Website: lowes
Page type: order-returns
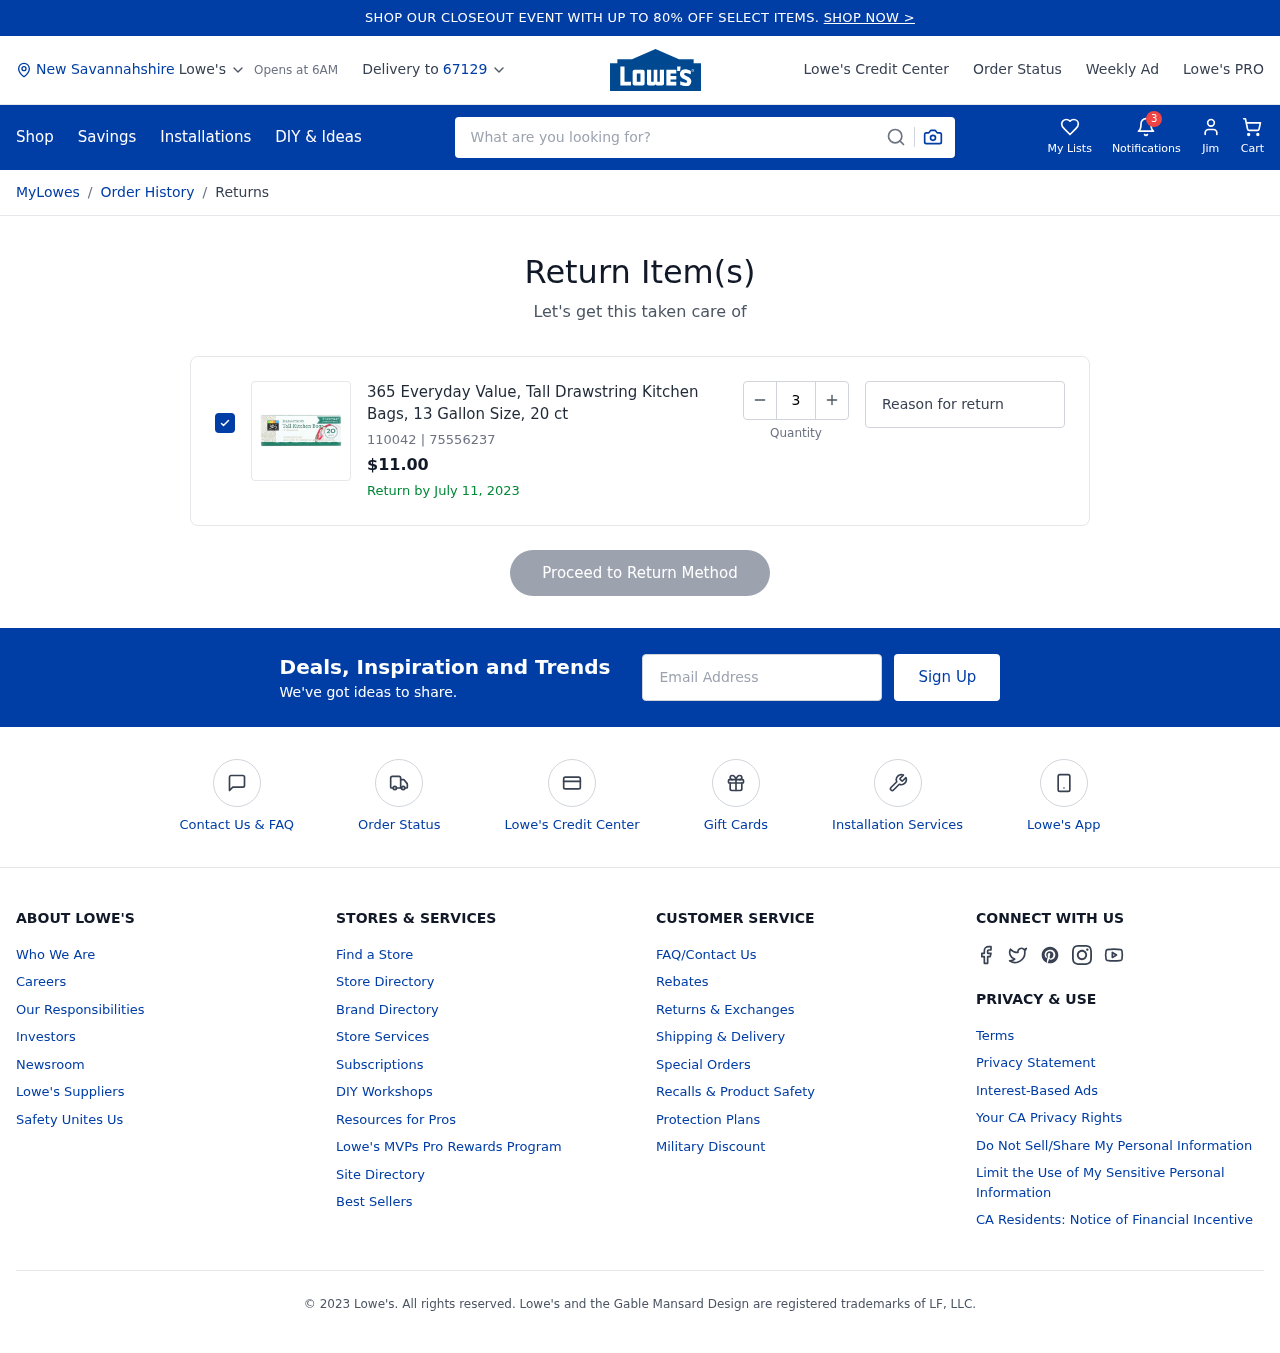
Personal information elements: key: PII_CITY
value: New Savannahshire
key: PII_FIRSTNAME
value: Jim
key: PII_POSTCODE
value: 67129
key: PII_EMAIL
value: jim.harrington@hotmail.com
Product elements: key: PRODUCT1_NAME
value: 365 Everyday Value, Tall Drawstring Kitchen Bags, 13 Gallon Size, 20 ct
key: PRODUCT1_PRICE
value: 11
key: PRODUCT1_ITEM_NUMBER
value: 110042
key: PRODUCT1_MODEL_NUMBER
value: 75556237
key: PRODUCT1_QUANTITY
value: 3
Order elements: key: ORDER_RETURN_BY_DATE
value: July 11, 2023